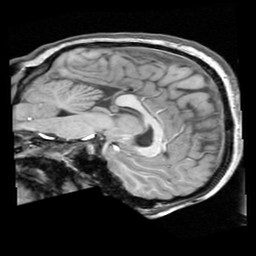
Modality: T1w
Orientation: sagittal
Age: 15
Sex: male
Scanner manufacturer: ge
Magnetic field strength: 1.5 T
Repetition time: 0.03333 s
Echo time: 0.008 s